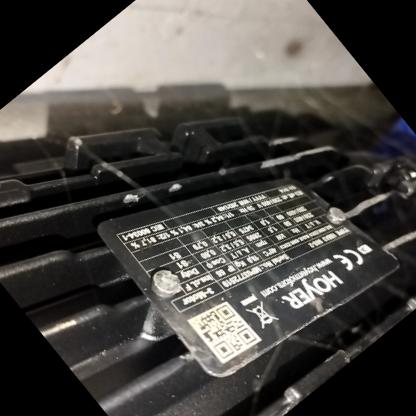
Klasa: tabliczka-znamionowa